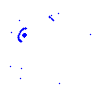
Particle: proton